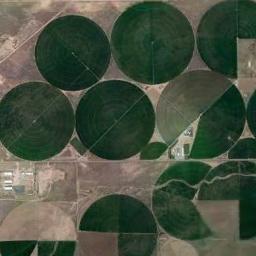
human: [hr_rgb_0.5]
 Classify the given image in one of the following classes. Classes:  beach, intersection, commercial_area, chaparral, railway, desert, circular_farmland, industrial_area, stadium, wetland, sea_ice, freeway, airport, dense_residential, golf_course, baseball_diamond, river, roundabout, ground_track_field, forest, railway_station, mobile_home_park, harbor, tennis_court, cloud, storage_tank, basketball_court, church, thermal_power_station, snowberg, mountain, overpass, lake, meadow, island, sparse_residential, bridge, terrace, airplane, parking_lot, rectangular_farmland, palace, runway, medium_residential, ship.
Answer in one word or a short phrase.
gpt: circular_farmland